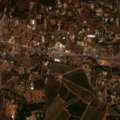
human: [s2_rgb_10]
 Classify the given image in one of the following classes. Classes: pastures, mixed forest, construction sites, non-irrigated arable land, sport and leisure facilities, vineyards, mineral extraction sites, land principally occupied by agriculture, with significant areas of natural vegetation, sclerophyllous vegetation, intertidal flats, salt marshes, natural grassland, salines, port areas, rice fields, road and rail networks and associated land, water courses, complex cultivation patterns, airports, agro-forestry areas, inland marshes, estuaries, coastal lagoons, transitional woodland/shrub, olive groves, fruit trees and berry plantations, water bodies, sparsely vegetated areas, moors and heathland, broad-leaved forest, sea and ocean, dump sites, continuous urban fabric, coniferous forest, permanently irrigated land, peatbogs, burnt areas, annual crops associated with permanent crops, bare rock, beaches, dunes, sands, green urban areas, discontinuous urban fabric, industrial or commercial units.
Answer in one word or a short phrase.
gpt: discontinuous urban fabric, fruit trees and berry plantations, annual crops associated with permanent crops, land principally occupied by agriculture, with significant areas of natural vegetation